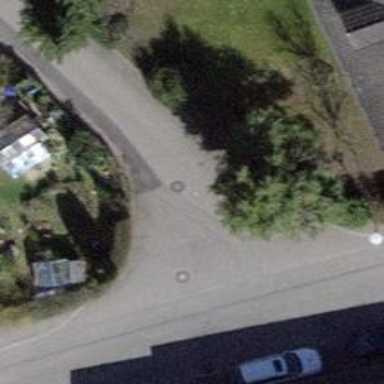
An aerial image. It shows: Residential road with asphalt surface and no sidewalks.